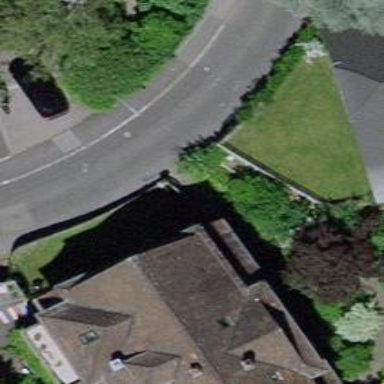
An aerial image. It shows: Group of garages.